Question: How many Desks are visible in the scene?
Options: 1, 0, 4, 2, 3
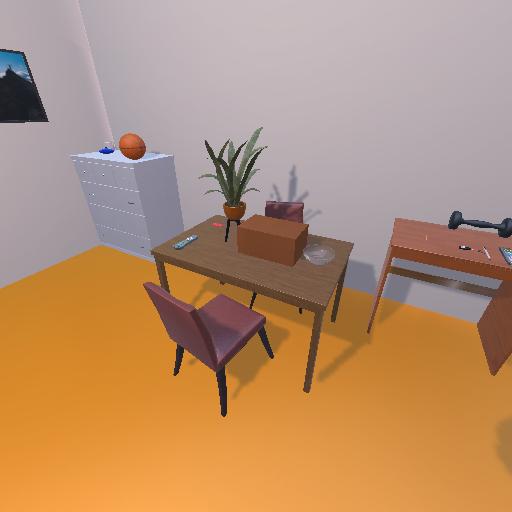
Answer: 1